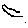
Label: bird